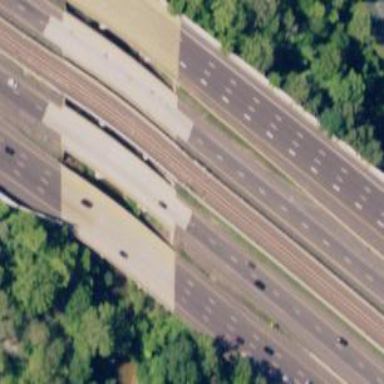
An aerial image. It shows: Bridge over motorway.